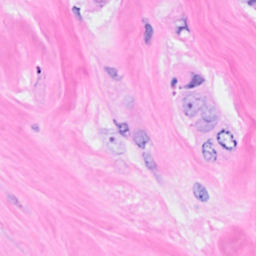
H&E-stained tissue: Breast